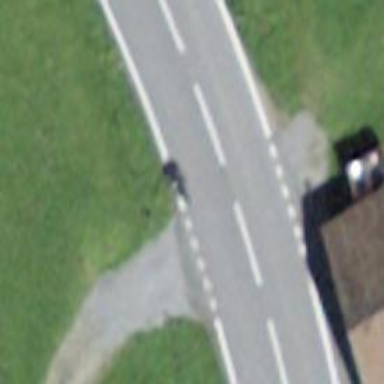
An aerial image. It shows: Secondary road with asphalt surface.